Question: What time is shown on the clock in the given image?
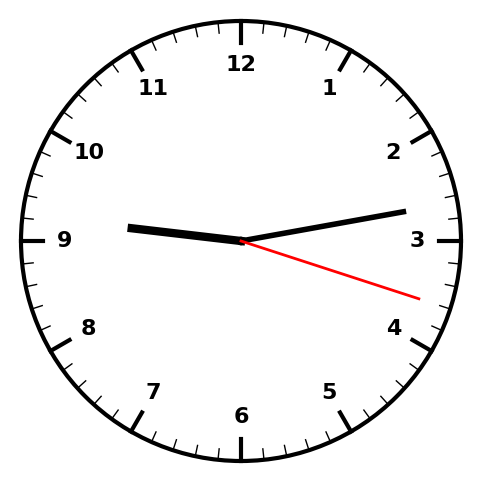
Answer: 09:13:18